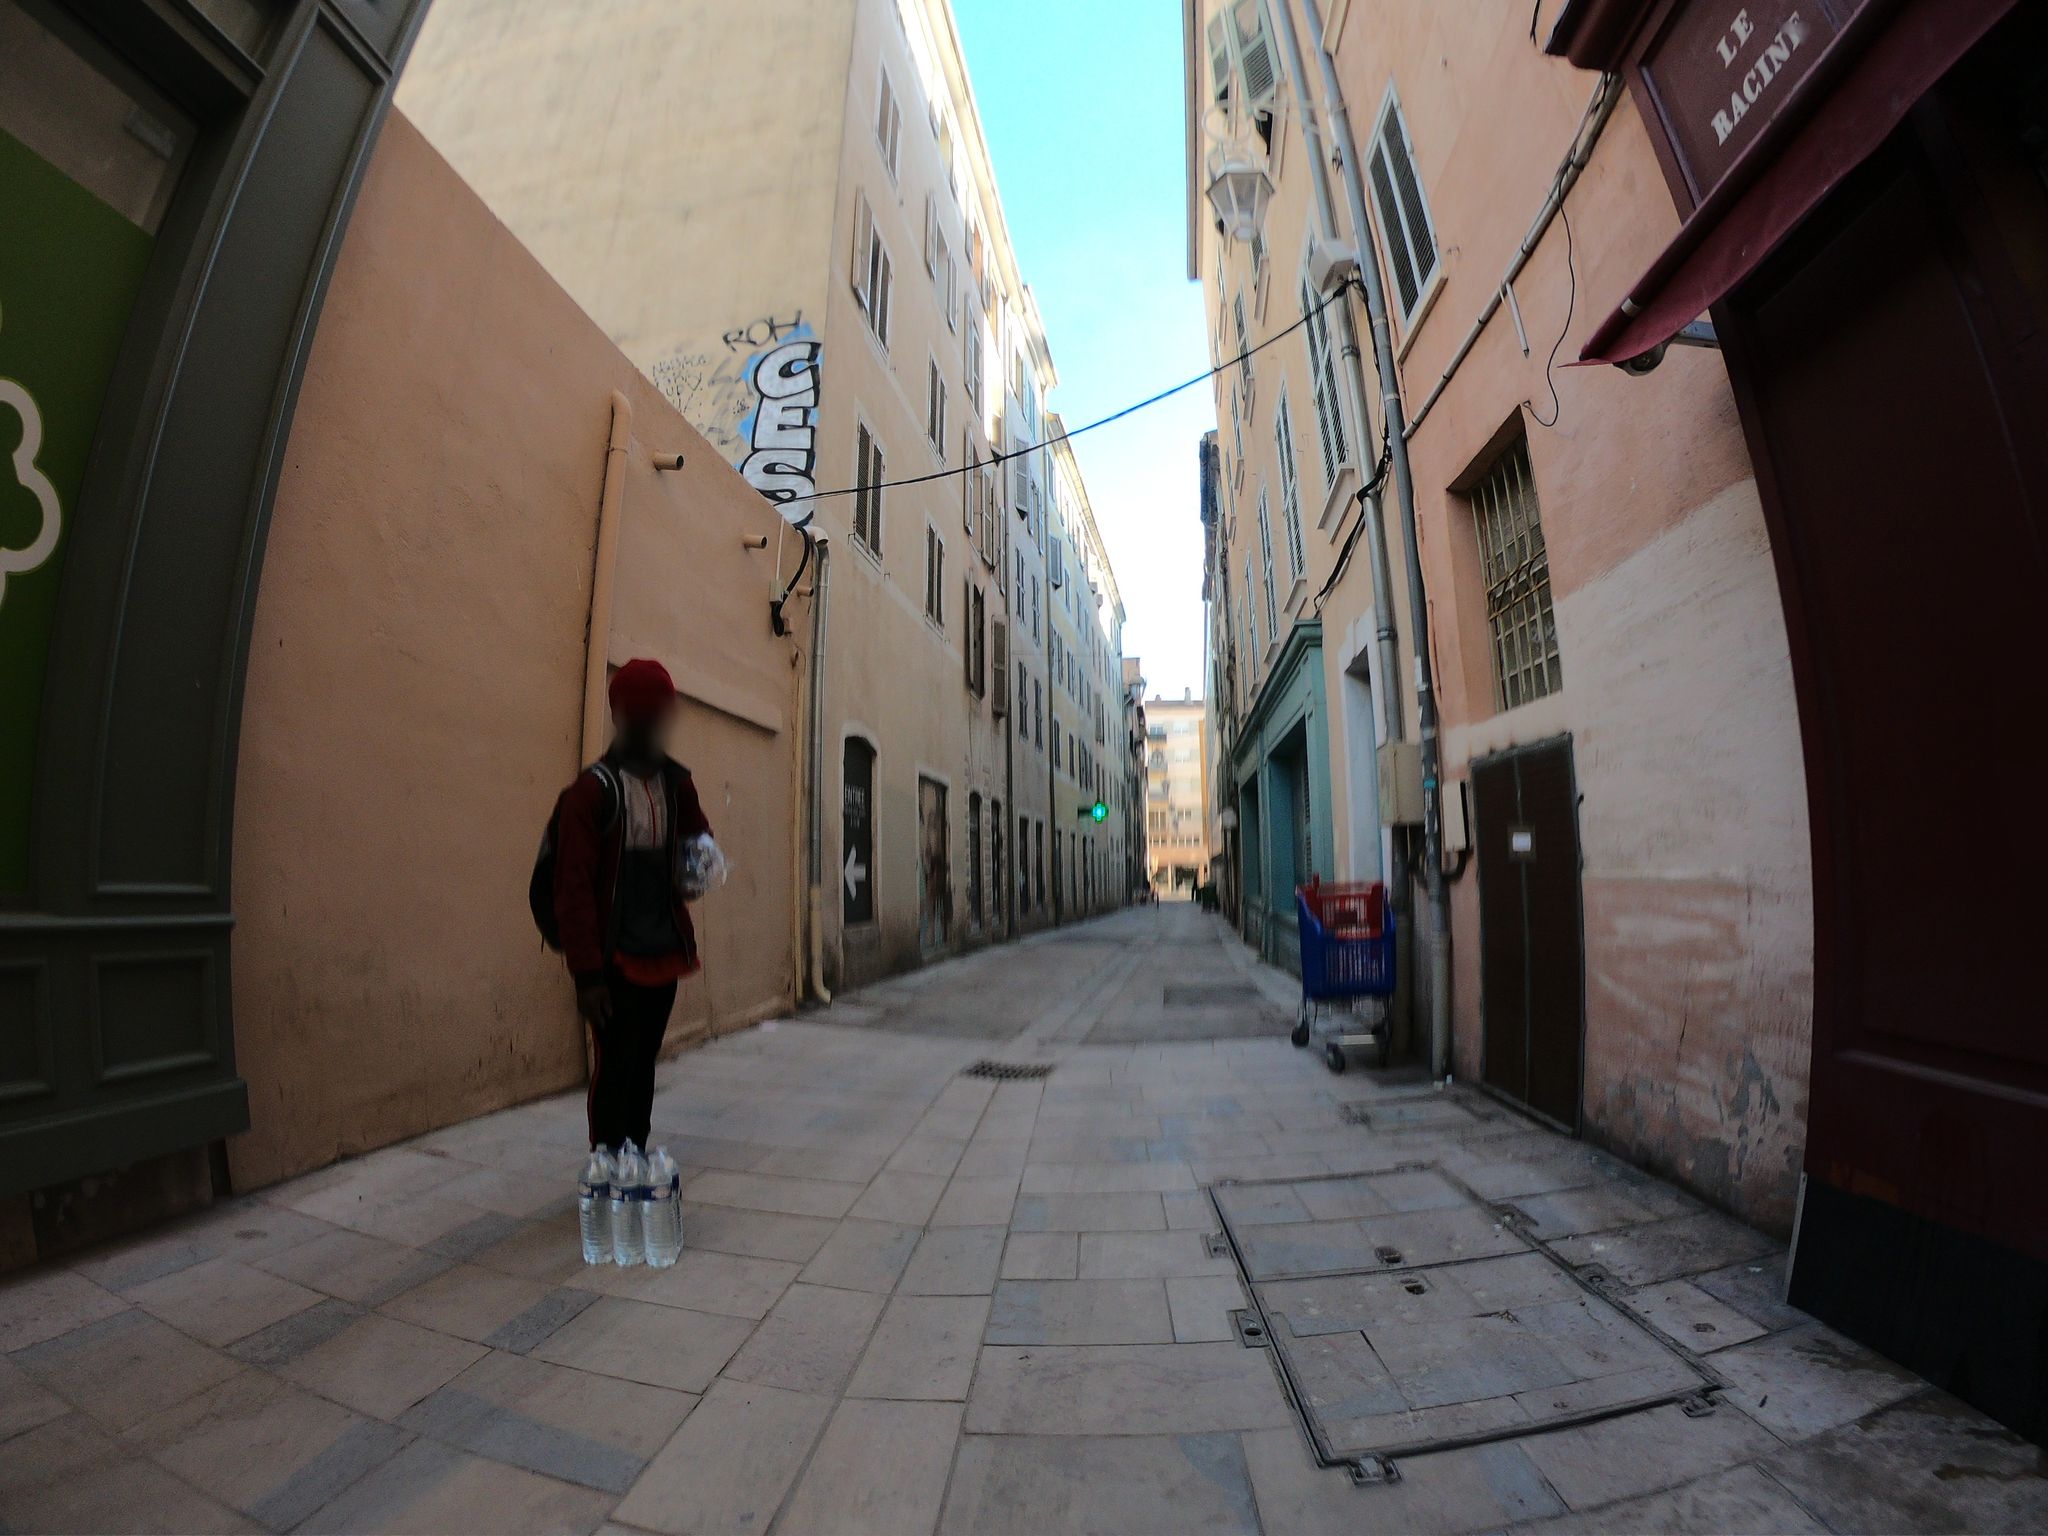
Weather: clear
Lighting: day
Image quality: good
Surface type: walking surface
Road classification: living_street, pedestrian
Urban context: urban centre
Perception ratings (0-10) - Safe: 4.17, Lively: 9.21, Beautiful: 4.29, Boring: 2.01, Depressing: 4.33, Wealthy: 2.84